Interaction volume radius: 10 \u00c5
Interaction volume height: 10 \u00c5
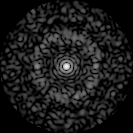
Disorder parameter: 0.8331